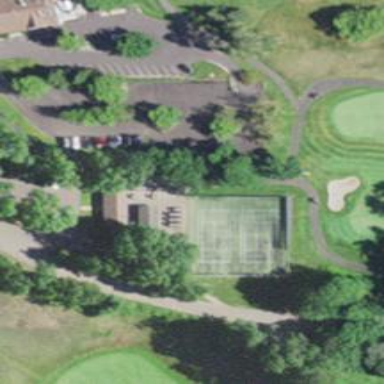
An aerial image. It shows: Path designated for golf carts.